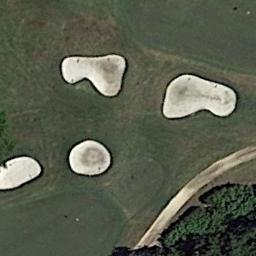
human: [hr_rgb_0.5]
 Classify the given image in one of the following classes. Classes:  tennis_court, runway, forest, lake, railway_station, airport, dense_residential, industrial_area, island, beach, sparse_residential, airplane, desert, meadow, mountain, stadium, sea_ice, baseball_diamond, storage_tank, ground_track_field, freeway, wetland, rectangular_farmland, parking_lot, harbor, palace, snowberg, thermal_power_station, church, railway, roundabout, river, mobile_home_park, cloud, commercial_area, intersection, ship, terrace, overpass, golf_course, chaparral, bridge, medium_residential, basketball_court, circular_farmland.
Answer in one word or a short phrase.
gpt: golf_course